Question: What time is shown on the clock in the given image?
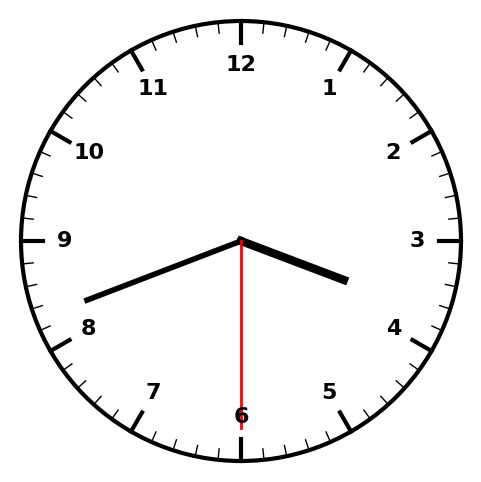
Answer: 03:41:30